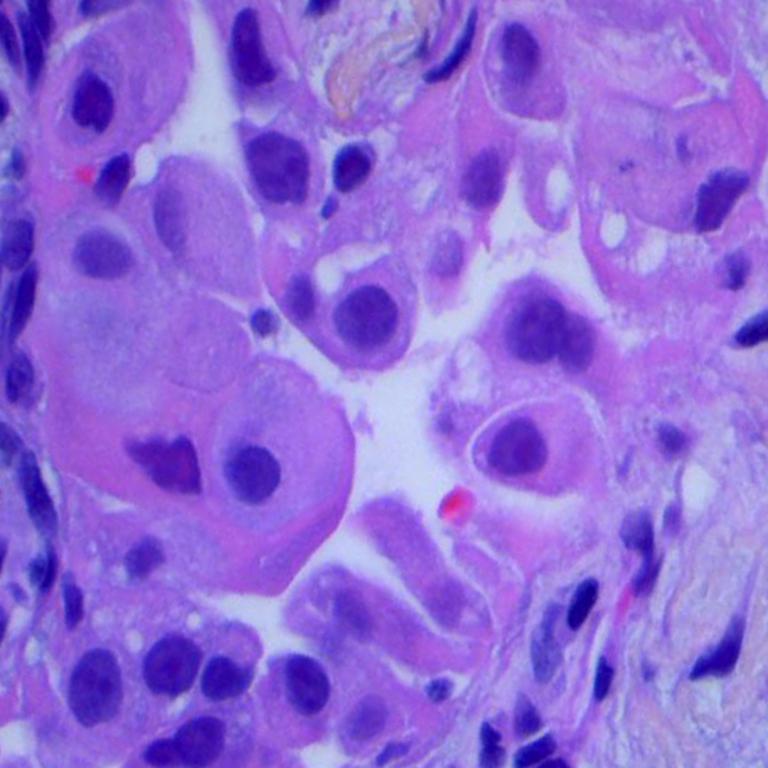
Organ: lung
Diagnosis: adenocarcinomas